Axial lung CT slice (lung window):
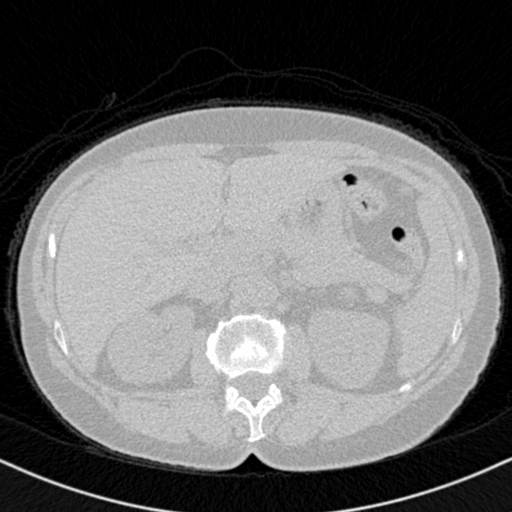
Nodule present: no